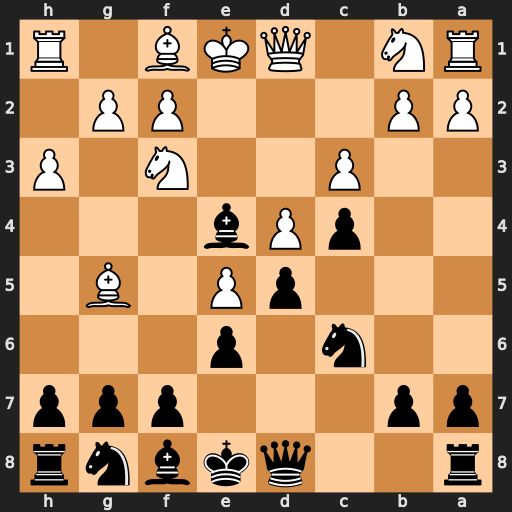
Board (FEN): r2qkbnr/pp3ppp/2n1p3/3pP1B1/2pPb3/2P2N1P/PP3PP1/RN1QKB1R
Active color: b
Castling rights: KQkq
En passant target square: -
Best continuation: Bxf3